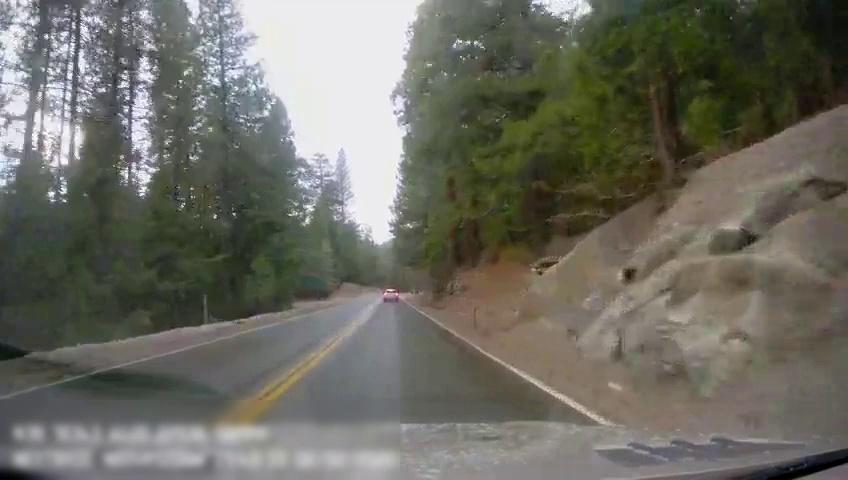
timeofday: Day
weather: Sunny
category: Drivable Space
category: Vehicles | SUV
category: Lanes | Alternate Lane
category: Lanes | Current Lane
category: Lanes | Opposite Lane
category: Lanes | Opposite Lane